Question: I used openerp version 7 & i created a form view.but its only used to display data .not to add / edit data.above 2 selection boxes for query records.
my requirement is need to remove button from top left corner

:
Code added for relevant to that area
'''
<record model="ir.actions.act_window" id="bpl_worker_summary_action">
<field name="name">Worker Summary</field>
<field name="res_model">bpl.worker.summary</field>
<field name="view_type">form</field>
<field name="view_mode">form</field>
</record>
<?xml version="1.0" encoding="utf-8"?>
<openerp>
<data>
<record model="ir.ui.view" id="bpl_worker_summary_form">
<field name="name">Worker Summary</field>
<field name="model">bpl.worker.summary</field>
<field name="arch" type="xml">
<form string='bpl_worker_summary' create="false" edit="false" version='7.0' >
<sheet>
<group>
<group>
<field name='bpl_company_id' readonly="1" />
<field name='bpl_estate_id' />
'''
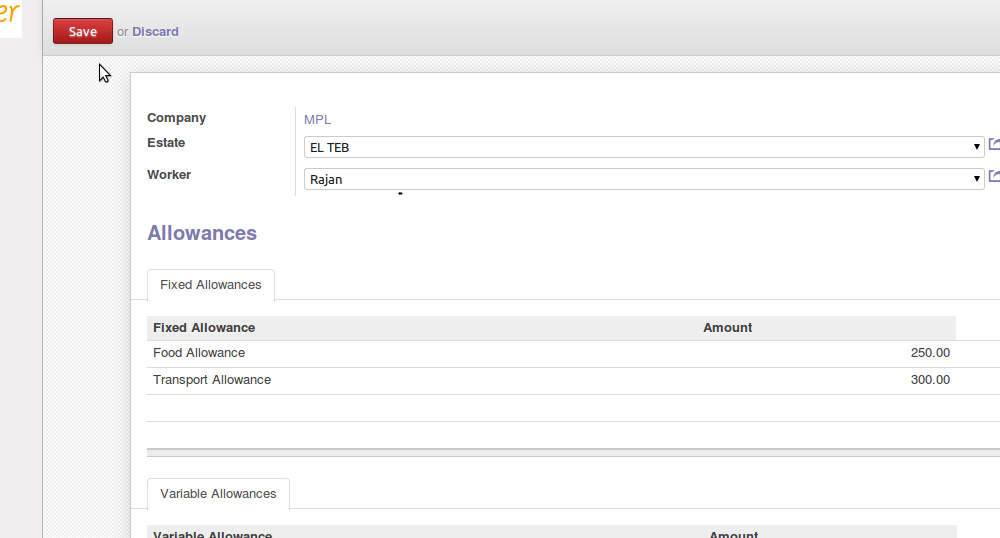
Answer: To remove the save button, you can modify the access right for the logged in user that shouldn't be able to save.
The access rights rule will be such that the user or preferrably his group wouldn't have "'write'" access to the "'object'"